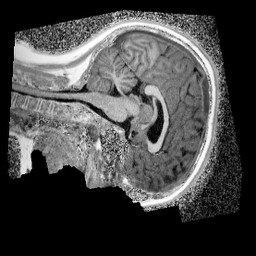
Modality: UNIT1_denoised
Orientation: sagittal
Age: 11
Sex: female
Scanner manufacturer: siemens
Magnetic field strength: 3 T
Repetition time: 4 s
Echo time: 0.00299 s